Aerial crown-view tile of a tropical tree (Barro Colorado Island, Panama), acquired 20250217:
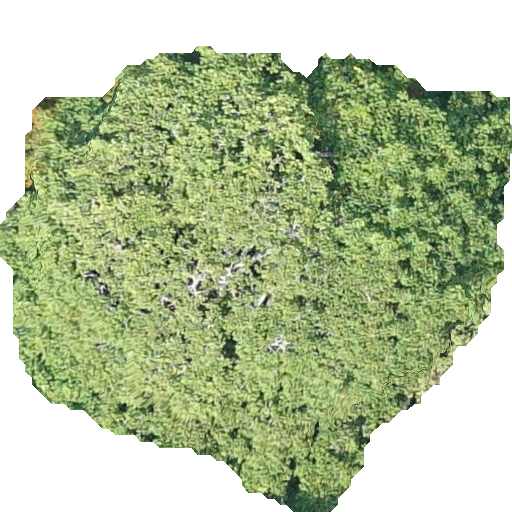
Species: Sterculia apetala
GBIF accepted scientific name: Sterculia apetala
Crown area: 254.66 m²